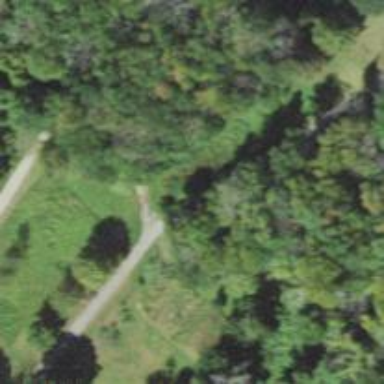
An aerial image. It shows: Residential driveway designated as service road.